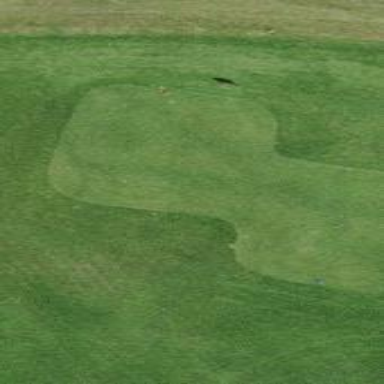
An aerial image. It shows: Grassy area designated as golf tee.